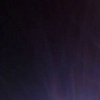
Label: space